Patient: sex M, age 31
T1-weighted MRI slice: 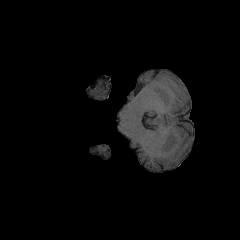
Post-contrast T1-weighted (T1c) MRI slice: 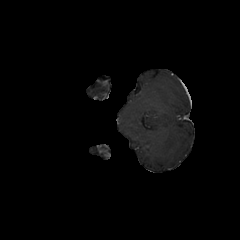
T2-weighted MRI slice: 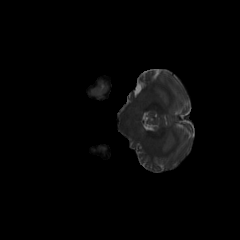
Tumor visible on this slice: no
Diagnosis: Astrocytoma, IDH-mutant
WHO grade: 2